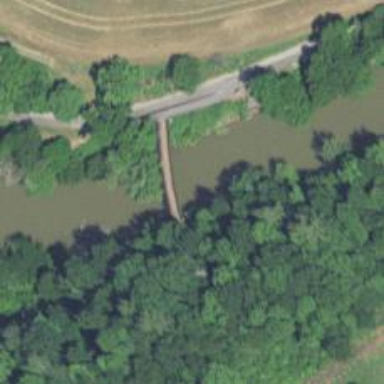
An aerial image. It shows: Path on bridge with excellent trail visibility.